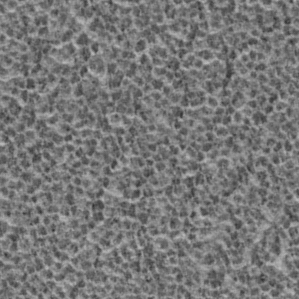
Label: frost